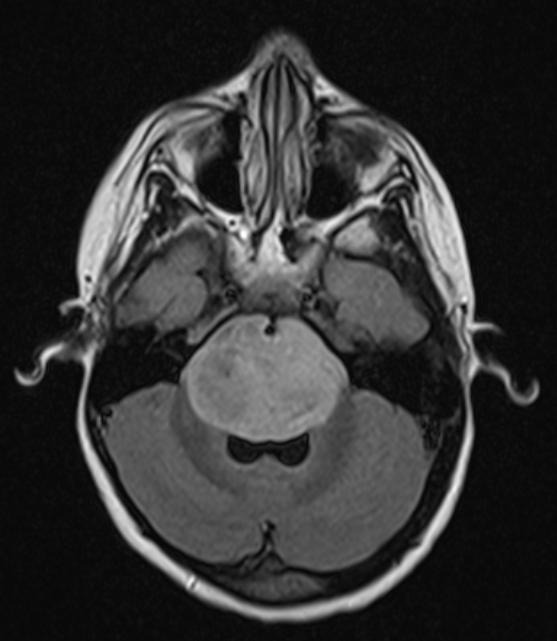
Label: glioma